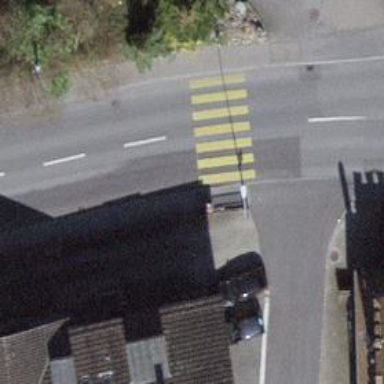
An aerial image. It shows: Kerb barrier.